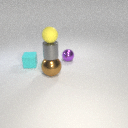
large brown metal sphere to the left of small purple metal sphere